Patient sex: M
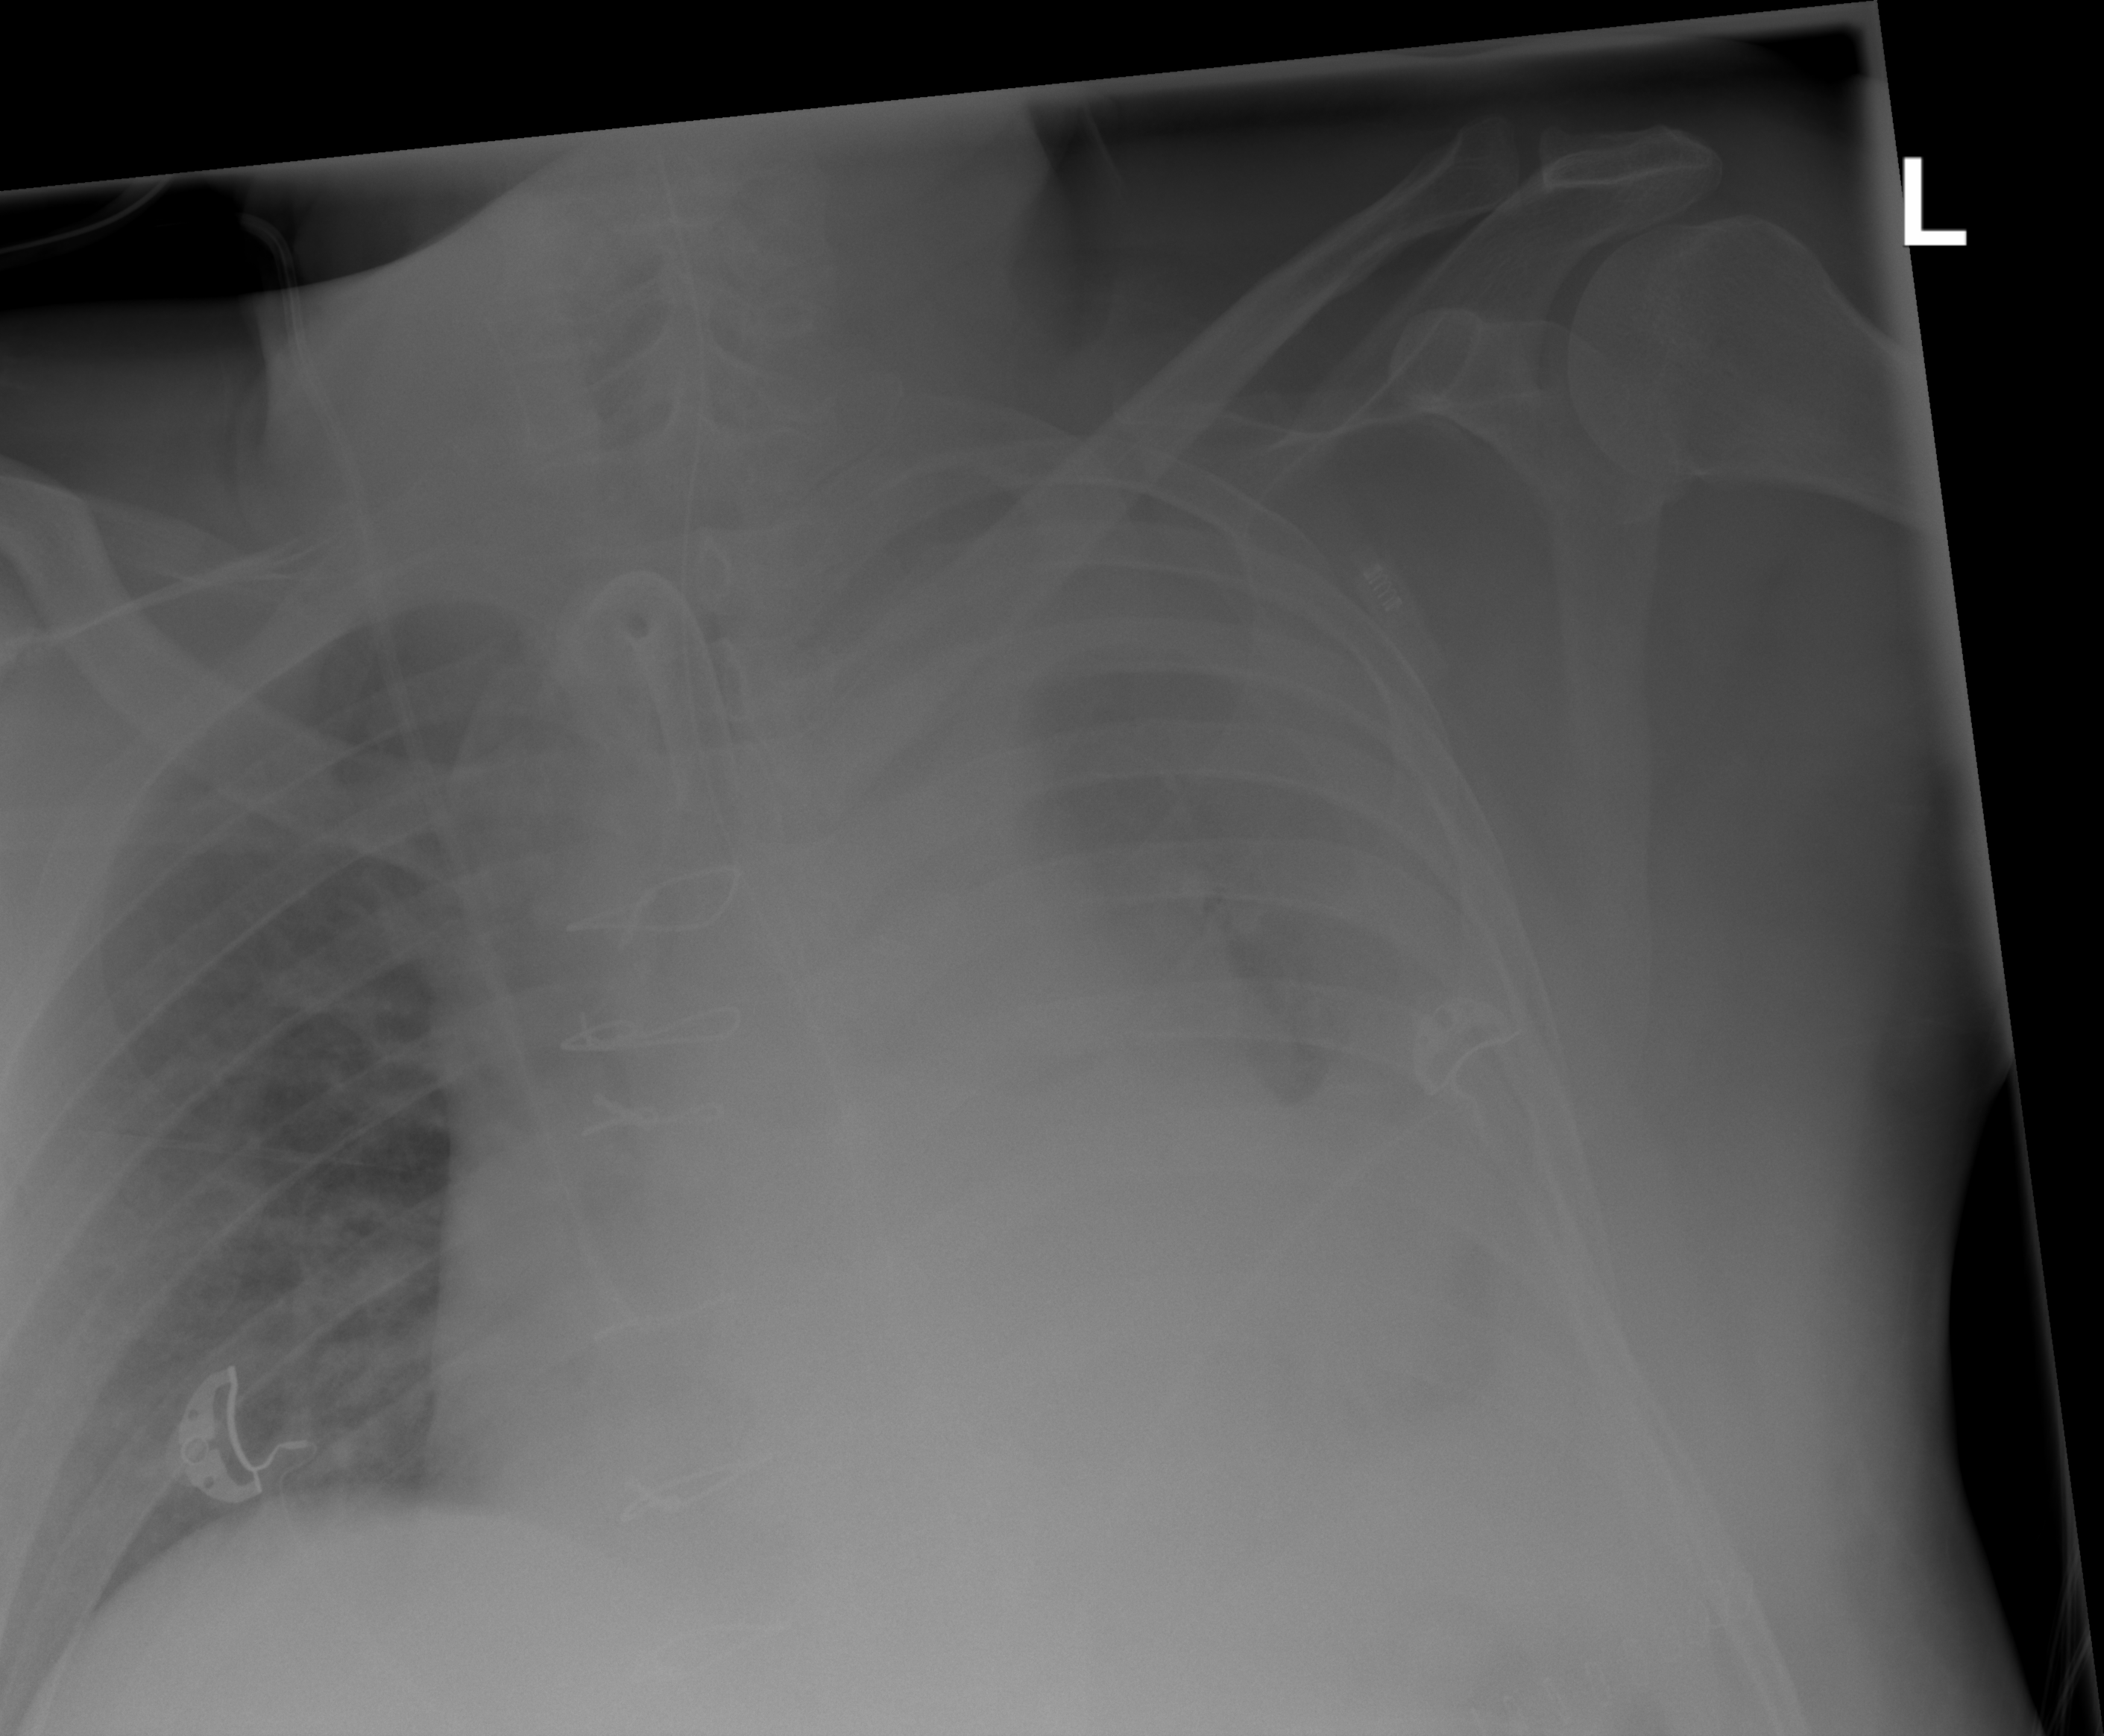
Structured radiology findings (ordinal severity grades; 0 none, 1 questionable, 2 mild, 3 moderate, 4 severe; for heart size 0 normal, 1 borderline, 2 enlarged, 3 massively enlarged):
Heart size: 3
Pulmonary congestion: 2
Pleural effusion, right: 0
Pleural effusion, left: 3
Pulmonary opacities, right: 0
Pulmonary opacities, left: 0
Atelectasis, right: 2
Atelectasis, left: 3